Interaction volume radius: 10 \u00c5
Interaction volume height: 20 \u00c5
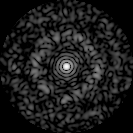
Disorder parameter: 0.8421